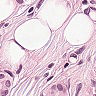
Metastatic tissue present: yes